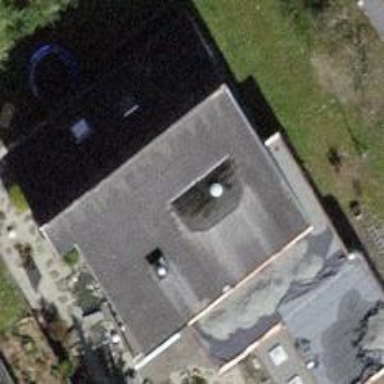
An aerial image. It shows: Building with tile roof.